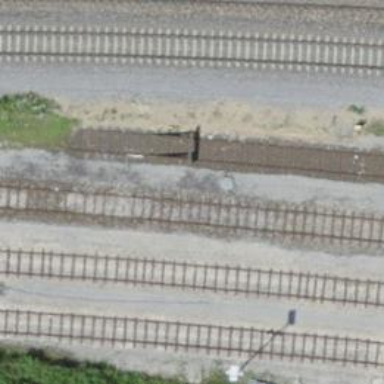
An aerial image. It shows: Unused railway yard.